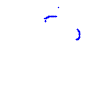
Particle: proton